Question: An AngularJS app needs to re-use multiple custom objects. I am concerned about creating cluttered, redundant code that is hard to maintain, so I moved re-usable code to a service that can be concisely injected in the controller for each view and then called directly from each html view without cluttering the controllers with redundant code.
The following image illustrates how the service 'someclass.js' will be re-used, and thus why it is important to isolate as much of its code as possible in one place:

I have developed code that partially accomplishes this on my devbox, and I have <URL> I am also including the code below.
Though clicking a form submit button does cause the form's handler method in the service to be called, the problem is that the object that should contain the form's data is undefined in the someclass.method1() method that should handle the form's data.
'someclass.prop1'
'ng-submit''confirmForm''someclass.method1''someroute.js''someclass.somemethod1()'
---
---
Here is <URL>' from the view, but the form data is not passed into the function. So we need to figure out how to pass the form data into the function.
---
---
The code that (on my devbox) connects the properties and methods of 'someview.html' with 'someclass.js' (but does not send the data from the form into 'someclass.js' during the function call) is included as follows below:
Here is the code for 'someclass.js':
'''
angular
.module('someclass', ['ngCookies'])
.service('someclass', ['$rootScope', '$http', '$cookies', function($rootScope, $http, $cookies){
this.prop1 = $cookies.get('test1');
this.prop2 = 'nothing';
this.resultphone = {};
this.method1 = function(isValid, resultphone) {
if(isValid){
var funcJSON = resultphone;
funcJSON.wleadid = '1';//resultphone is undefined in debugger here
alert("just a filler to add breakpoint for debugger");
$http.post('/some-test-service', funcJSON).then(
function(response) {
prop2 = response.data.content;
}
);
}
};
}]);
'''
Here is the code for 'someroute.js':
'''
angular
.module('someroute', ['someclass'])
.controller('someroute', function($scope, someclass) {
$scope.someclass = someclass;
});
'''
Here is 'someroute.html':
'''
someclass.prop1 is: {{someclass.prop1}} <br>
someclass.prop2 is: {{someclass.prop2}} <br>
<div ng-show="someclass.prop1!='yes'">
<h1>someclass prop1!</h1>
<div ng-include="'someroute_start.html'"></div>
</div>
<div ng-show="someclass.prop1=='yes'">
<div ng-show="someclass.prop2=='showfirst'">
<h1>Include start.</h1>
<div ng-include="'someroute_first.html'"></div>
</div>
<div ng-show="someclass.prop2=='showsecond'">
<h2>Include second.</h2>
<div ng-include="'someroute_second.html'"></div>
</div>
</div>
'''
Here is 'someroute_start.html', which includes the form that needs to be handled by 'someclass.js':
'''
<form name="confirmForm" ng-submit="someclass.method1(confirmForm.$valid)" novalidate>
Enter some value:
<input type="text" name="phonenum1" ng-model="resultphone.phonenum1" required />
<button type="submit" ng-disabled="confirmForm.$invalid" >Submit</button>
</form>
'''
For completeness, I am including 'someroute_first.html', which is as simple as:
'''
<h3>Showing first! </h3>
'''
And 'someroute_second.html', which is as simple as:
'''
<h3>Showing second! </h3>
'''
The main controller for the app is 'hello.js', which I am including here in case part of the solution includes initializing 'someclass':
'''
angular
.module('hello', [ 'ngRoute', 'someclass', 'home', 'someroute', 'navigation' ])
.config(
function($routeProvider, $httpProvider, $locationProvider) {
$locationProvider.html5Mode(true);
$routeProvider.when('/', {
templateUrl : 'home.html',
controller : 'home'
})
.when('/someroute', {
templateUrl : 'someroute.html',
controller : 'someroute'
}).otherwise('/');
$httpProvider.defaults.headers.common['X-Requested-With'] = 'XMLHttpRequest';
}
)
'''
For completelness, 'index.html' loads the modules as follows:
'''
<!DOCTYPE html>
<html>
<head>
<script>document.write('<base href="' + document.location + '" />');</script>
<script src="http://cdnjs.cloudflare.com/ajax/libs/angular.js/1.2.20/angular.js"></script>
<script src="http://cdnjs.cloudflare.com/ajax/libs/angular.js/1.2.20/angular-route.js"></script>
<script src="https://cdnjs.cloudflare.com/ajax/libs/twitter-bootstrap/4.0.0-alpha/css/bootstrap.min.css"></script>
<link rel="stylesheet" href="http://maxcdn.bootstrapcdn.com/bootstrap/3.3.4/css/bootstrap.min.css" />
<link href="style.css" rel="stylesheet"/>
<style type="text/css">
[ng\:cloak], [ng-cloak], .ng-cloak { display: none !important; }
</style>
</head>
<body class="ng-cloak" ng-cloak="" ng-app="hello">
<div class="container" ng-controller="navigation">
<ul role="tablist" class="nav nav-pills">
<li ng-class="{active:tab('home')}">
<a href="#/">home</a>
</li>
<li ng-class="{active:tab('someroute')}">
<a href="#/someroute">some route</a>
</li>
</ul>
</div>
<div class="container" ng-view=""></div>
<script type="text/javascript" src="someclass.js"></script>
<script type="text/javascript" src="home.js"></script>
<script type="text/javascript" src="someroute.js"></script>
<script type="text/javascript" src="navigation.js"></script>
<script type="text/javascript" src="hello.js"></script>
</body>
</html>
'''
Again, all of the above code is included in <URL>'
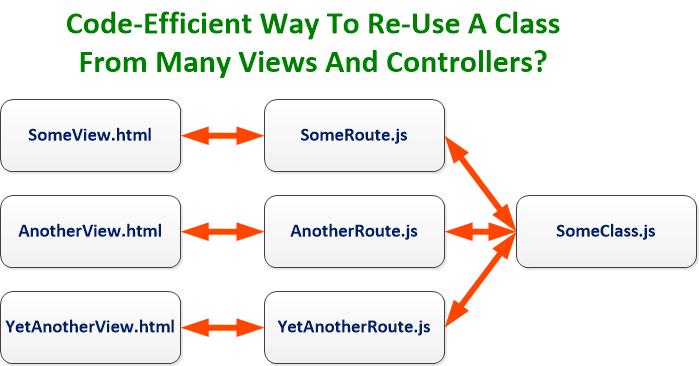
Answer: I look your plunker updated. Excellent.
Only an issue on someclass.js... you need to use "$this" variable at internal functions to access the correct scope:
'''
$http.post('/some-test-service', funcJSON).then(
function(response) {
$this.prop2 = response.data.content;
}
);
'''